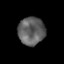
Tissue: prostate
Cell type: T cells
Senescence score: 0.3607
Nuclear area (px): 733
Mean DAPI intensity: 95.92